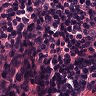
Metastatic tissue present: no